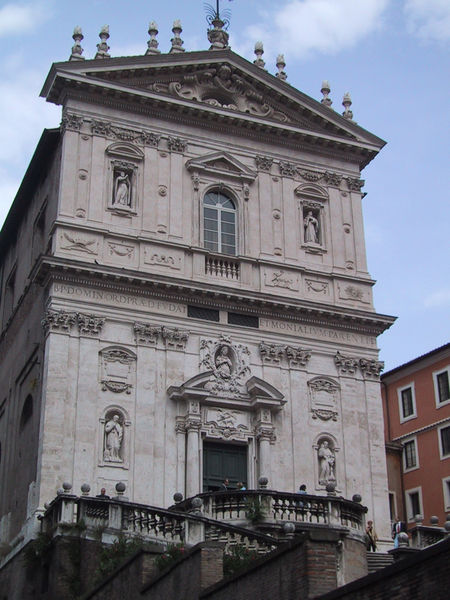
Titel: Rom, S. Domenico e Sisto
Standort: Rom, S. Domenico e Sisto (EU - I - Latium)
Schlagwörter: blau, himmel, fenster, marmor, tür, gebäude, haus, kirche, fassade, giebel, figuren, treppe, verzierung, stuck, stufen, eingang, nische, palast, balustrade, portal, villa, nischen, spitzgiebel